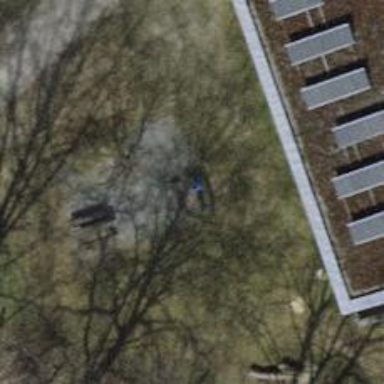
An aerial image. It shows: Picnic table located in leisure land area.